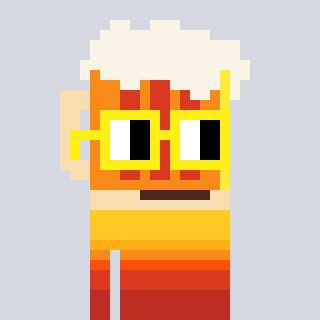
a pixel art character with square yellow glasses, a beer-shaped head and a gold-colored body on a cool background